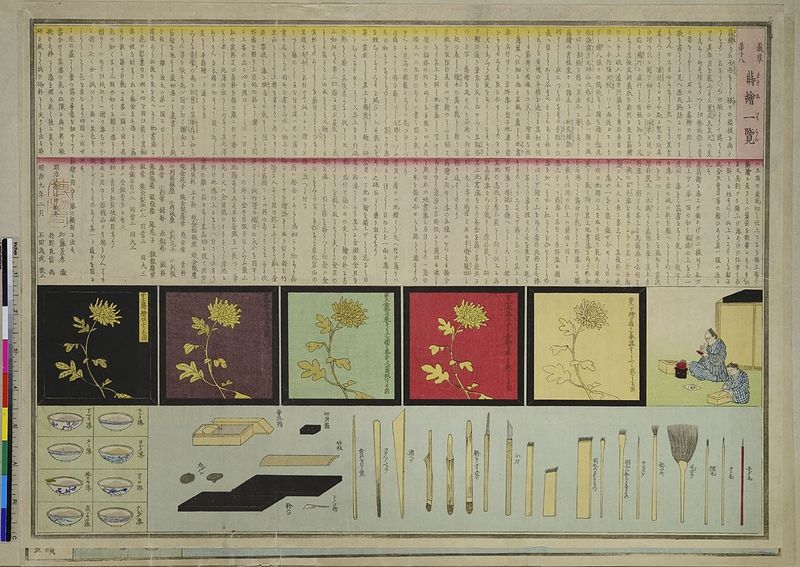
Titel: Lackmalerei: Eine Übersicht
Künstler: Kan&#x14D; Yoshinobu
Standort: Hamburg
Institution: Museum für Kunst und Gewerbe Hamburg
Schlagwörter: malerei, holzschnitt, druckgraphik, druckgrafik, kunstgewerbe, zeit, kunsthandwerk, farbholzschnitt, werkzeuge, lackmalerei, reproduktionen, industriedesign, druckerzeugnisse, arbeitsgeräte, meiji